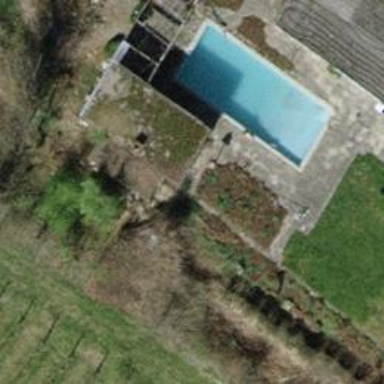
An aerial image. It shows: Swimming pool located in leisure land.